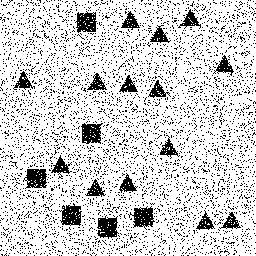
Squares: 6
Triangles: 14
Stars: 0
Total shapes: 20